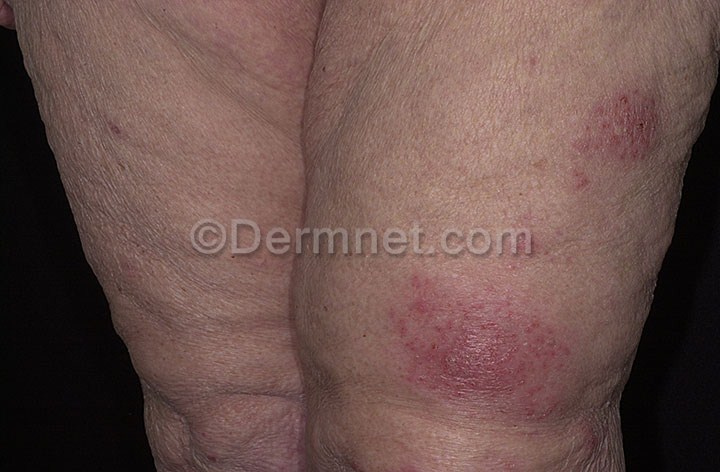
Disease: Eczema Photos